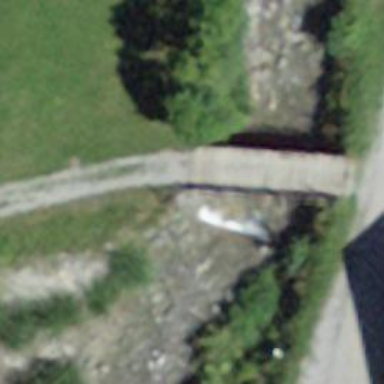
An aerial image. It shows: Asphalt service road that crosses bridge.